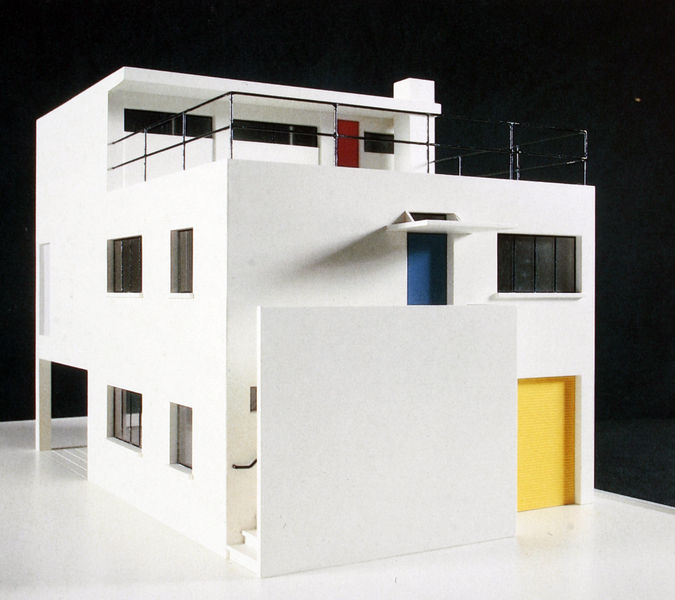
Titel: Haus des Architekten, Meudon (Modell)
Künstler: Theo van Doesburg
Schlagwörter: blau, schatten, weiß, gelb, kubismus, fenster, glas, grau, licht, schwarz, terasse, tür, dach, gebäude, haus, rot, wand, architektur, brüstung, flach, boden, kamin, vorbau, balkon, terrasse, modell, türen, studie, moderne, abstrakt, flächen, modern, mauer, treppe, einfach, aufgang, geländer, stufen, stil, tor, foto, fotografie, photographie, wände, eingang, eckig, linie, form, schlicht, entwurf, reduziert, würfel, photo, bauhaus, farbfoto, mauern, einfahrt, etagen, geschosse, vordach, stockwerke, quadrat, aufnahme, primärfarben, quadratisch, flachdach, dachterrasse, kubus, treppenaufgang, garage, dessau, handlauf, heim, atreppenaufgang, doesberg, rietveld, blaue tür, kukus, meisterhaus